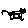
Label: cat